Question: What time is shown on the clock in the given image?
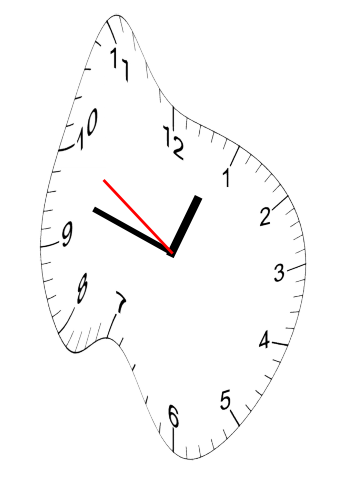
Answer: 12:47:50